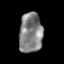
Tissue: skin
Cell type: Epithelial cells
Senescence score: 0.2822
Nuclear area (px): 910
Mean DAPI intensity: 131.114